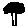
Label: tree